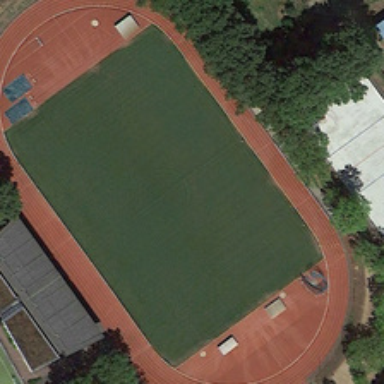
Many tall trees are planted on the edge of the playground .